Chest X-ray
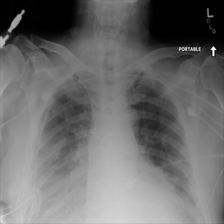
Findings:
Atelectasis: negative
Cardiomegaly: negative
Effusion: negative
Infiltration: negative
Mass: negative
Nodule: negative
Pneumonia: negative
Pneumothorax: negative
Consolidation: negative
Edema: negative
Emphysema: negative
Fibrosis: negative
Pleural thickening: negative
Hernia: negative